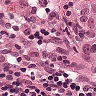
Metastatic tissue present: yes